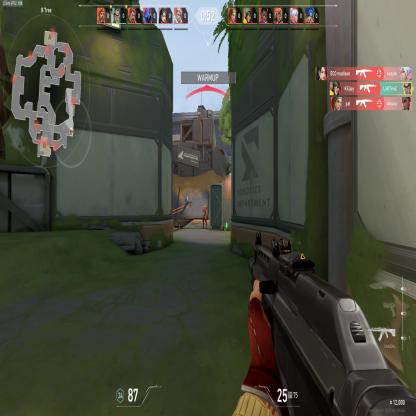
Label: enemy